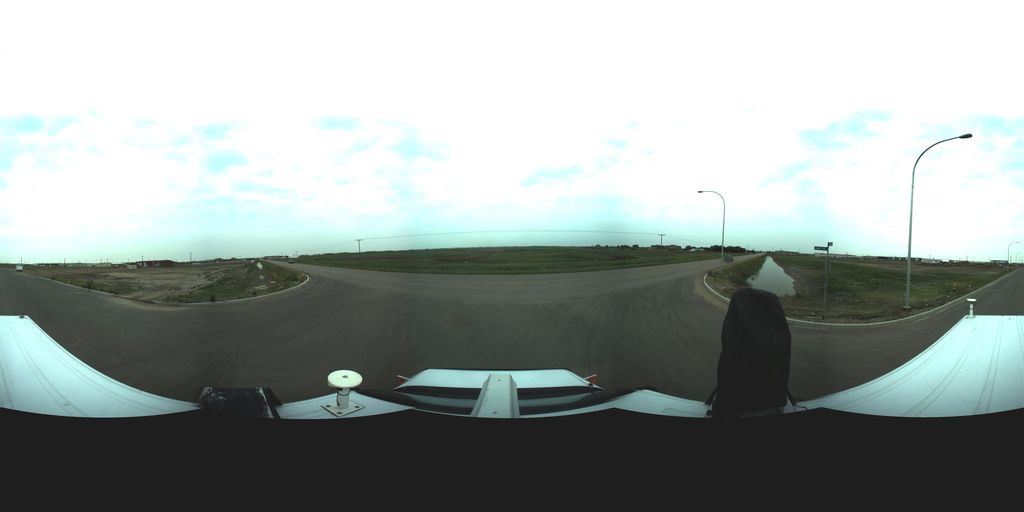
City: saskatoon